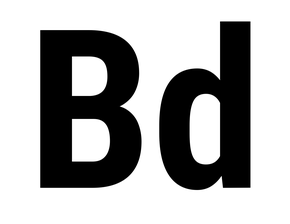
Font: Roboto_Condensed_Bold